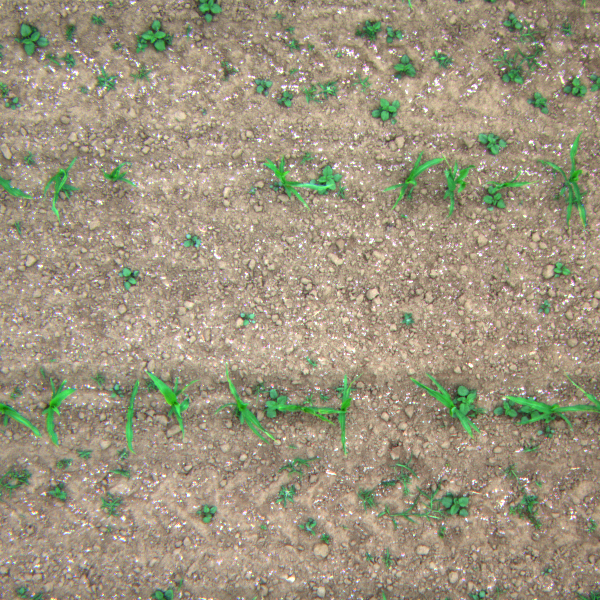
Acquisition date: 2023-06-06
Tile: 1048
Annotated plant instances:
label: weed_other
label: amaranth
label: amaranth
label: weed_other
label: barnyard_grass
label: weed_other
label: amaranth
label: amaranth
label: weed_other
label: amaranth
label: barnyard_grass
label: amaranth
label: barnyard_grass
label: weed_other
label: weed_other
label: barnyard_grass
label: barnyard_grass
label: weed_other
label: amaranth
label: barnyard_grass
label: weed_other
label: maize
label: maize
label: weed_other
label: weed_other
label: weed_other
label: maize
label: maize
label: maize
label: barnyard_grass
label: amaranth
label: weed_other
label: weed_other
label: weed_other
label: maize
label: maize
label: weed_other
label: barnyard_grass
label: barnyard_grass
label: weed_other
label: barnyard_grass
label: barnyard_grass
label: barnyard_grass
label: barnyard_grass
label: weed_other
label: weed_other
label: amaranth
label: weed_other
label: weed_other
label: weed_other
label: weed_other
label: amaranth
label: amaranth
label: amaranth
label: maize
label: weed_other
label: maize
label: amaranth
label: barnyard_grass
label: maize
label: amaranth
label: weed_other
label: weed_other
label: amaranth
label: amaranth
label: quickweed
label: amaranth
label: amaranth
label: amaranth
label: weed_other
label: maize
label: maize
label: maize
label: weed_other
label: amaranth
label: weed_other
label: barnyard_grass
label: barnyard_grass
label: barnyard_grass
label: barnyard_grass
label: barnyard_grass
label: barnyard_grass
label: weed_other
label: barnyard_grass
label: weed_other
label: amaranth
label: amaranth
label: amaranth
label: barnyard_grass
label: weed_other
label: amaranth
label: weed_other
label: amaranth
label: amaranth
label: barnyard_grass
label: barnyard_grass
label: barnyard_grass
label: amaranth
label: amaranth
label: amaranth
label: amaranth
label: amaranth
label: amaranth
label: barnyard_grass
label: barnyard_grass
label: barnyard_grass
label: amaranth
label: weed_other
label: weed_other
label: amaranth
label: amaranth
label: amaranth
label: weed_other
label: barnyard_grass
label: barnyard_grass
label: weed_other
label: weed_other
label: weed_other
label: weed_other
label: weed_other
label: weed_other
label: barnyard_grass
label: barnyard_grass
label: amaranth
label: amaranth
label: maize
label: weed_other
label: maize
label: maize
label: amaranth
label: maize
label: weed_other
label: maize
label: weed_other
label: weed_other
label: barnyard_grass
label: barnyard_grass